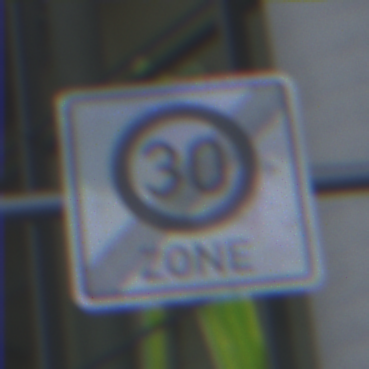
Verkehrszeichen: EndeZone30
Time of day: SunriseSunset
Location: Outdoor (Urban)
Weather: PartlyCloudy
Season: NotSpecified
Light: Natural